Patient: sex F, age 43
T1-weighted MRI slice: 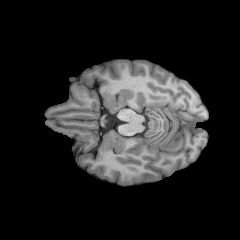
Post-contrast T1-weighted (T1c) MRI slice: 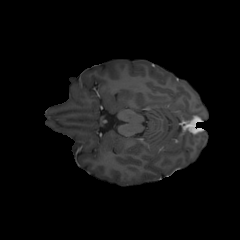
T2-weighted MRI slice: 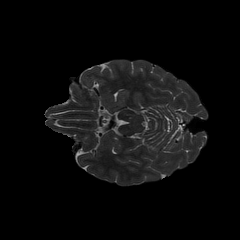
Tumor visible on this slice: no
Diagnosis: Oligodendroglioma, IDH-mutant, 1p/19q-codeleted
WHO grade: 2